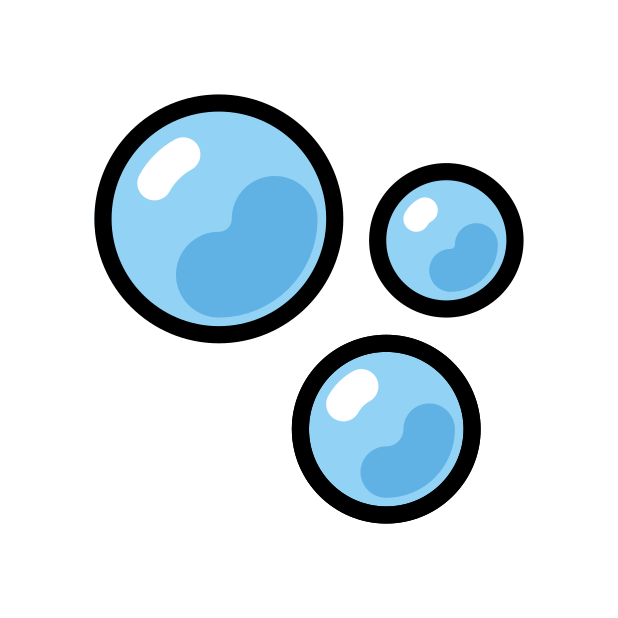
bubbles